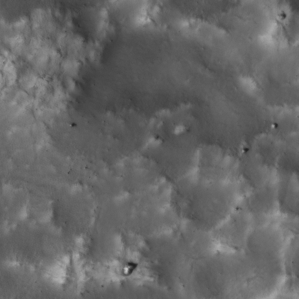
Label: non_frost